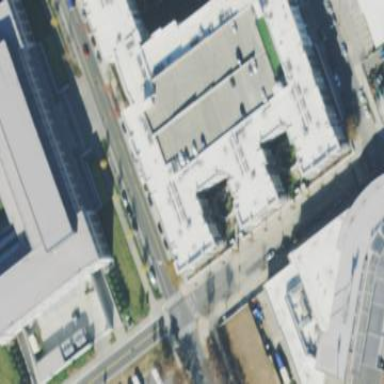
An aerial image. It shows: Multi-storey parking building.